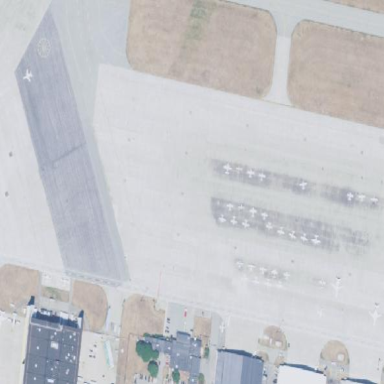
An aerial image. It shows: Apron at the airport.